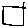
Label: square